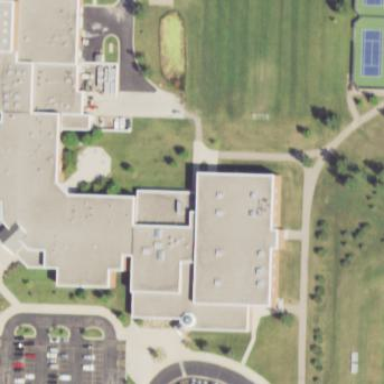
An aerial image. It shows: School building.